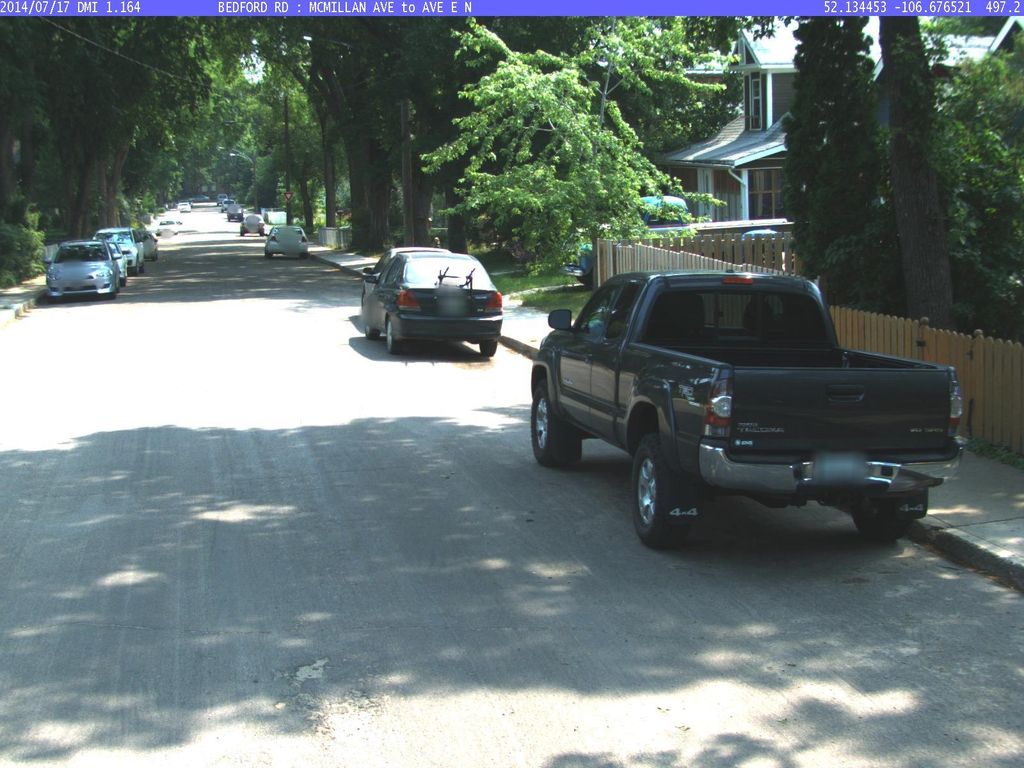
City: saskatoon